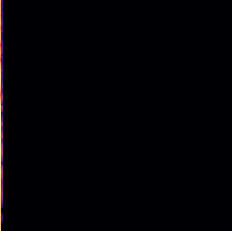
Sound class: Helicopter